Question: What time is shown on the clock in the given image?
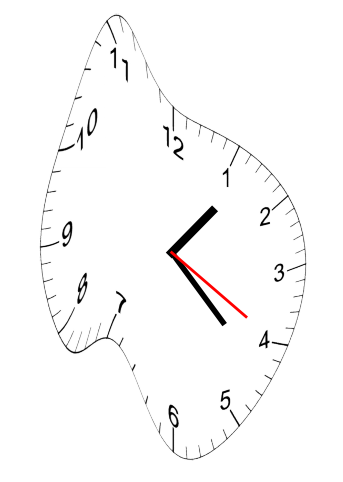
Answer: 01:22:20